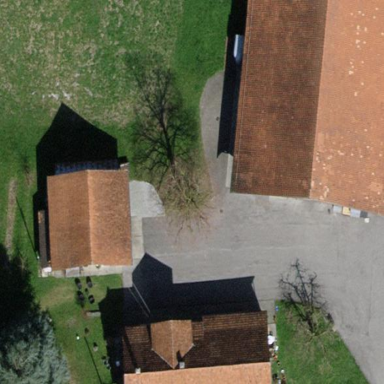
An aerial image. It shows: Farmyard area.